Interaction volume radius: 10 \u00c5
Interaction volume height: 10 \u00c5
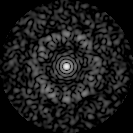
Disorder parameter: 0.8111